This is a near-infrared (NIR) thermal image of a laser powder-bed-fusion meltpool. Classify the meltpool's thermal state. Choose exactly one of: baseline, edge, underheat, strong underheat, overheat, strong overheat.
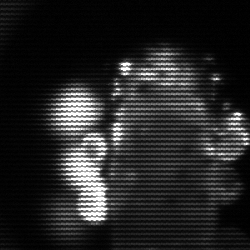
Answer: strong underheat